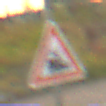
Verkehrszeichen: Bahnuebergang
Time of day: SunriseSunset
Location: Outdoor (Suburban)
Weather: PartlyCloudy
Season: NotSpecified
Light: Natural